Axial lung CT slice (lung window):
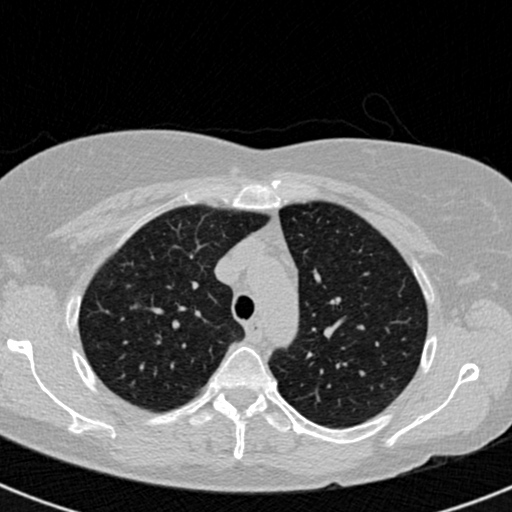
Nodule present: no